Aerial crown-view tile of a tropical tree (Barro Colorado Island, Panama), acquired 20250715:
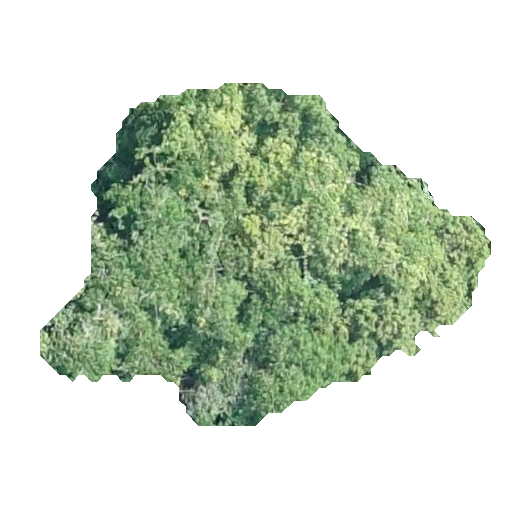
Species: Hura crepitans
GBIF accepted scientific name: Hura crepitans
Crown area: 147.266 m²